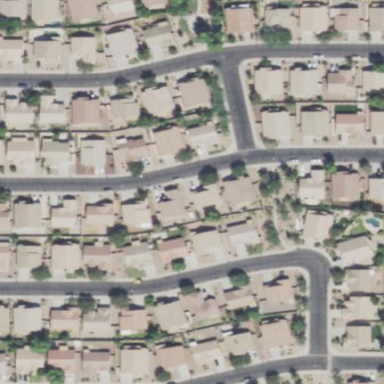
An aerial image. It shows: This residential area consists of single-family homes.